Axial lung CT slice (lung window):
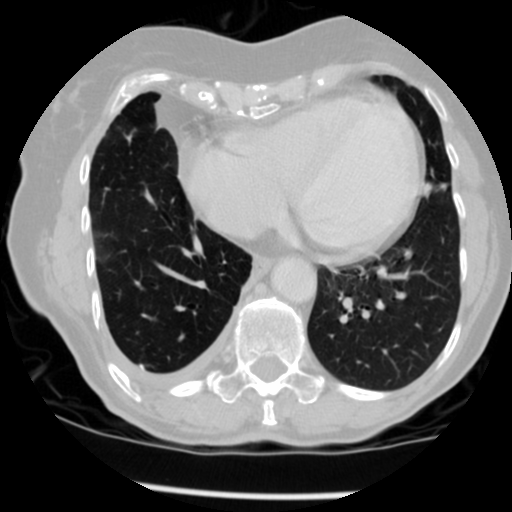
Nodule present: no